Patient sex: F
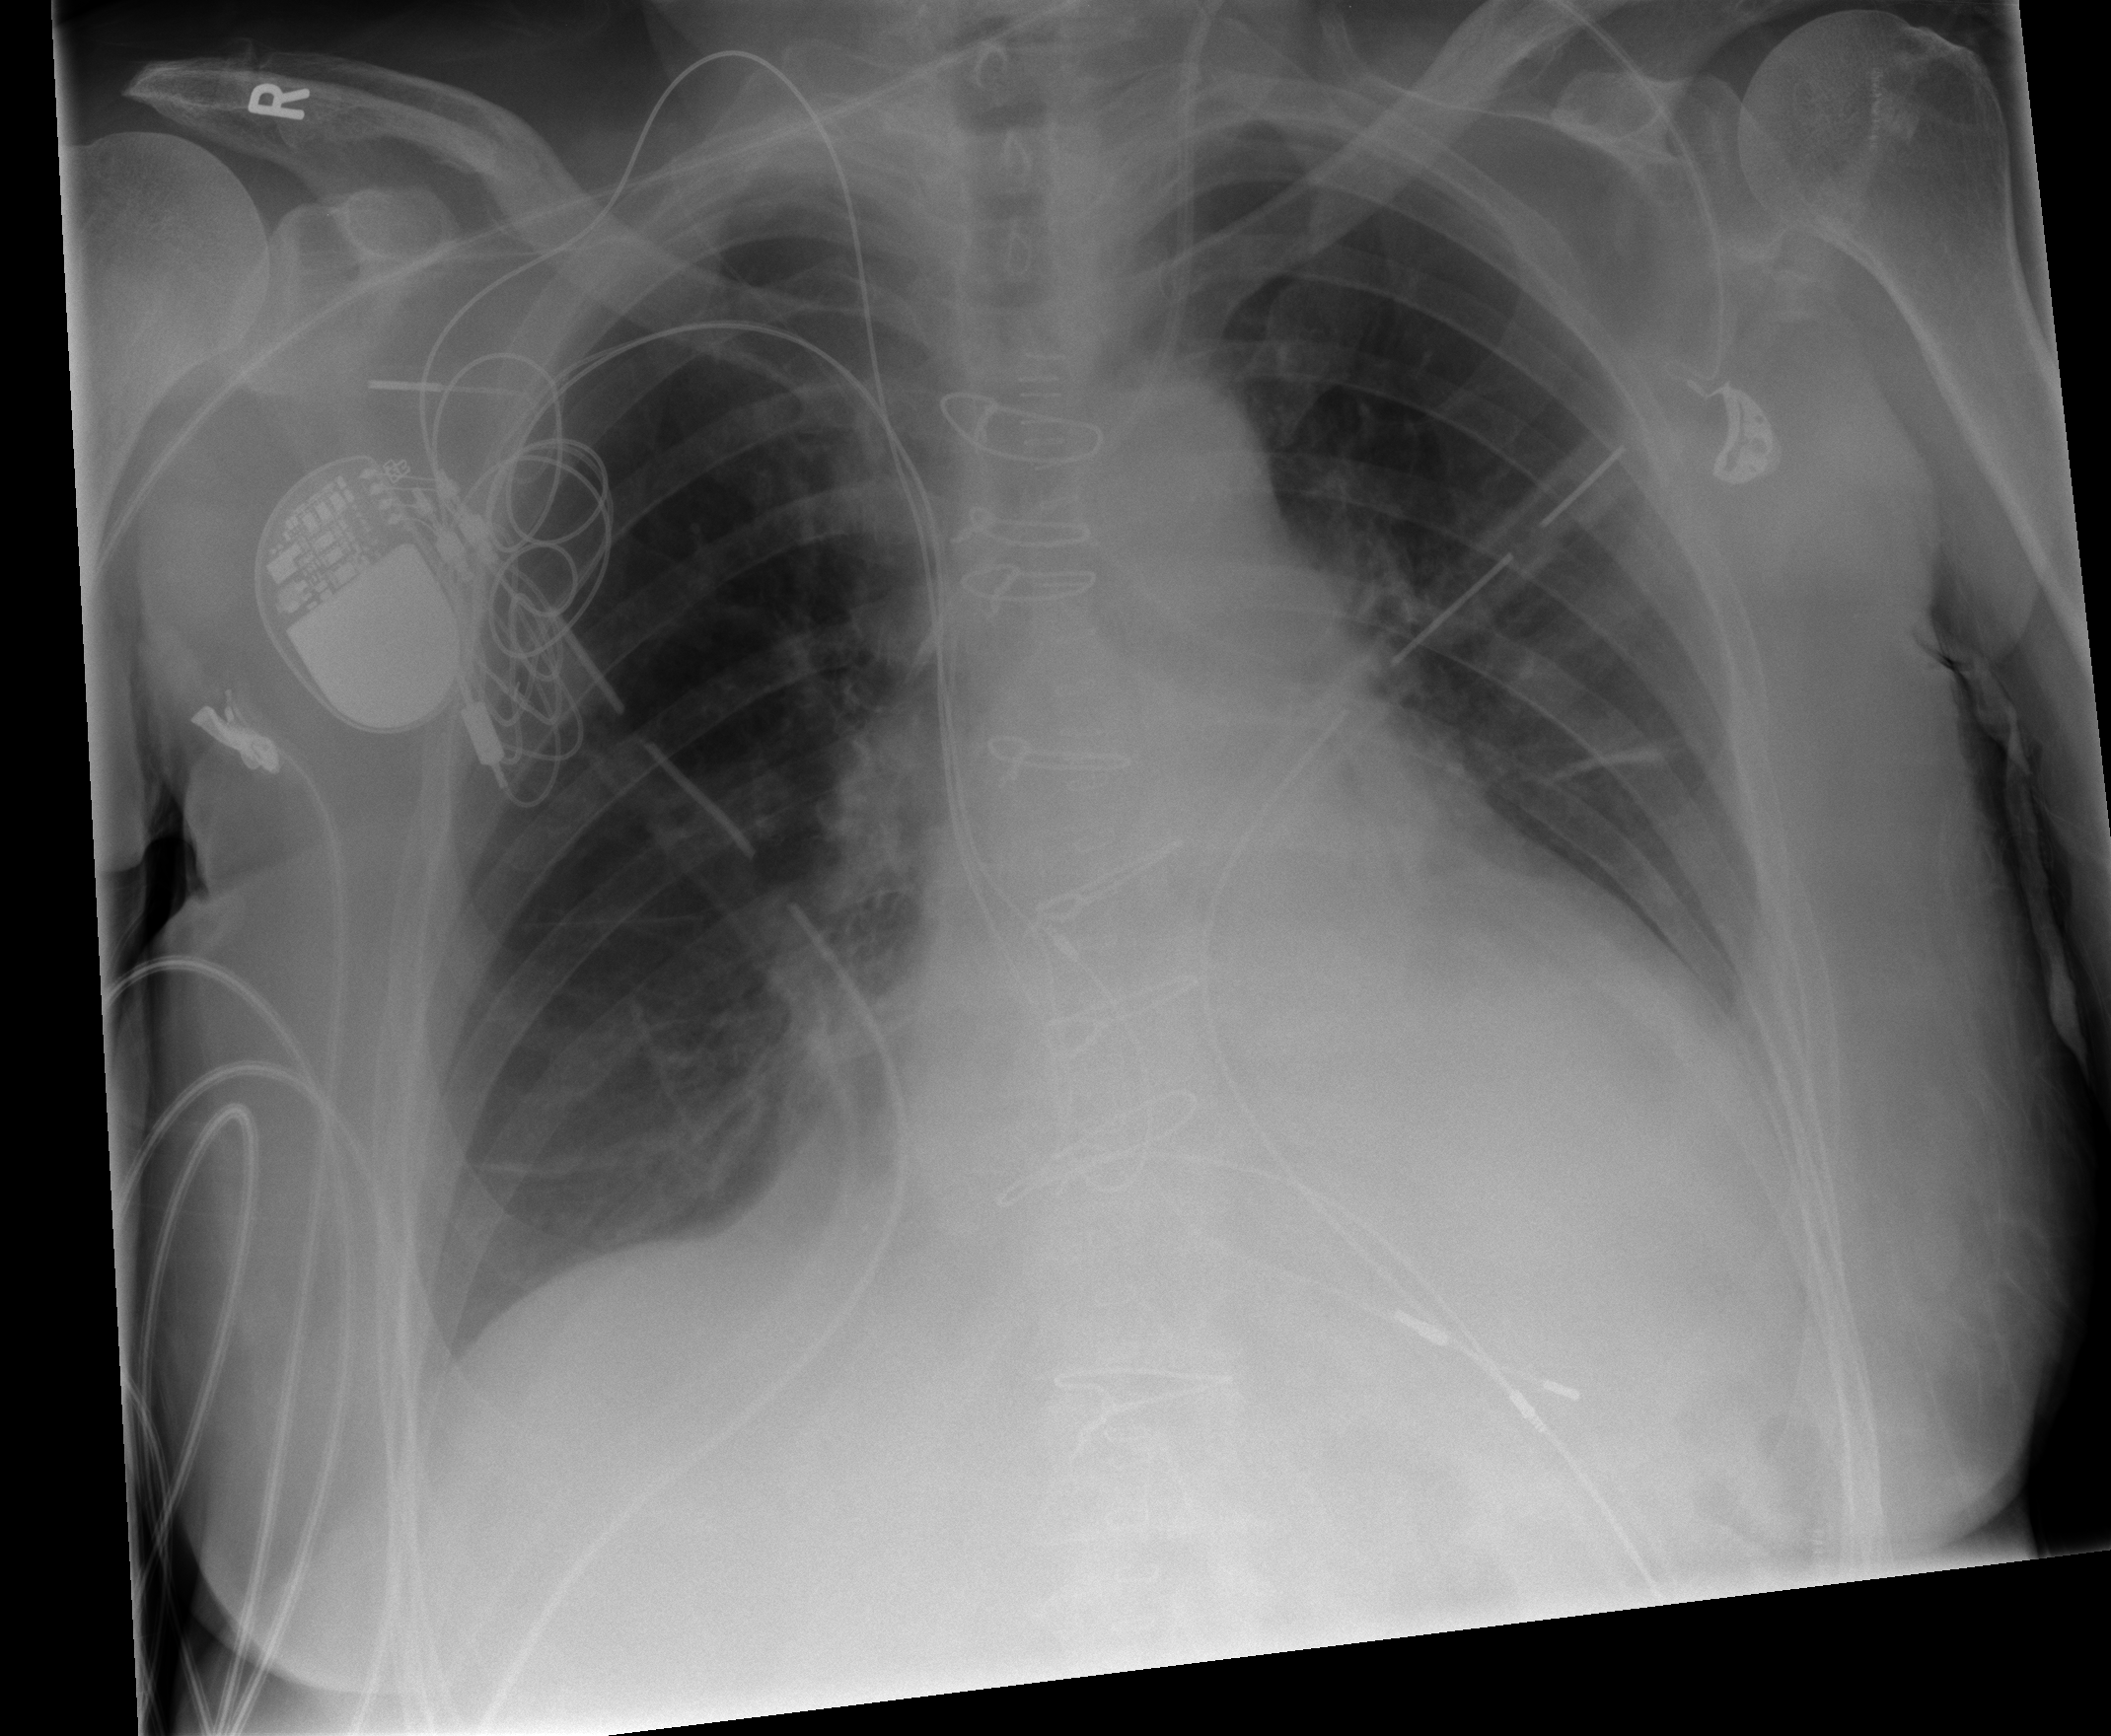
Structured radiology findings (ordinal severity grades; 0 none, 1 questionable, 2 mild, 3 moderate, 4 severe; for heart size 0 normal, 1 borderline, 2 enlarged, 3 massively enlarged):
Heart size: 0
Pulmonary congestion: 0
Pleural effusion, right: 0
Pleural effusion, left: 0
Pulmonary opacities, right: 0
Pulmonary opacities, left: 0
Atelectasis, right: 1
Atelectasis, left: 2